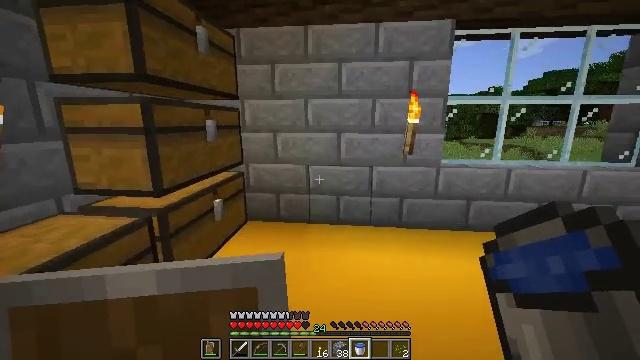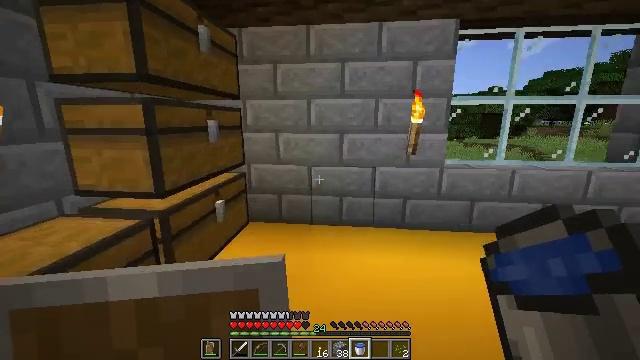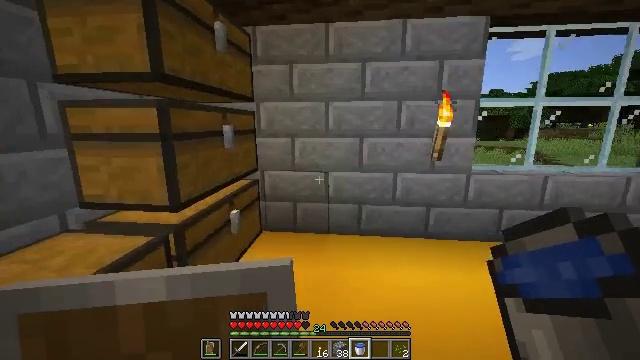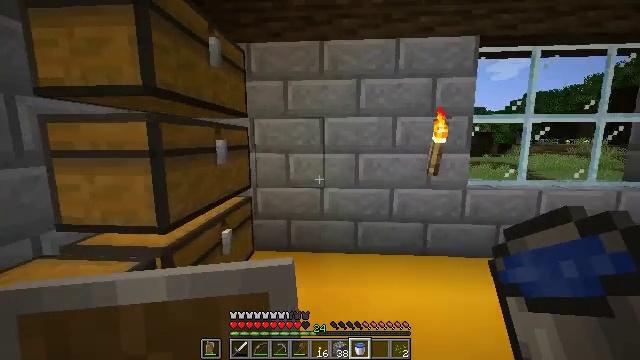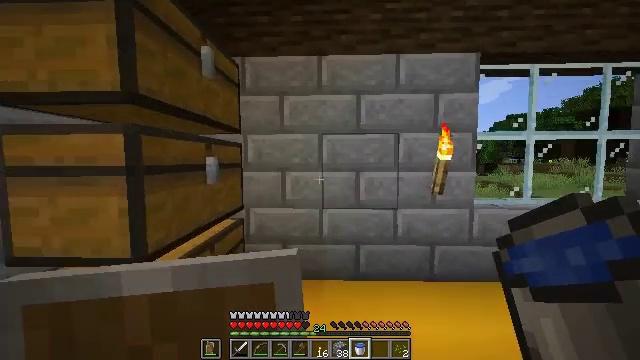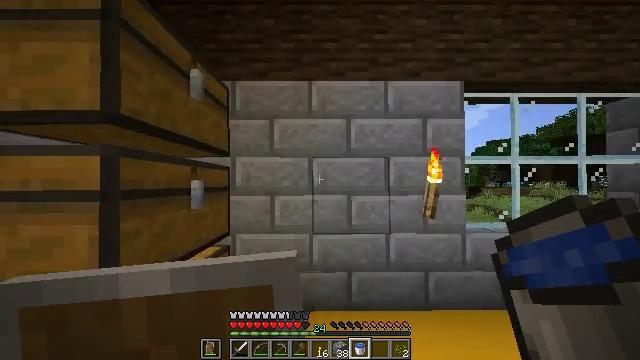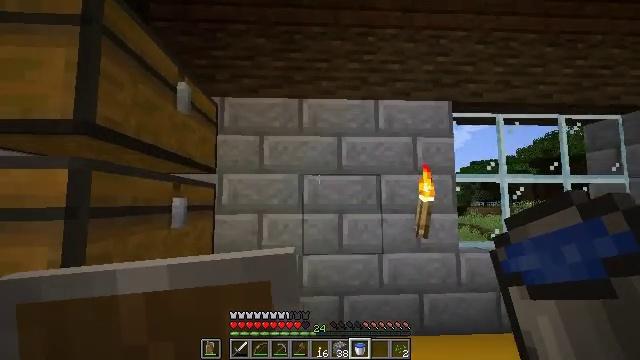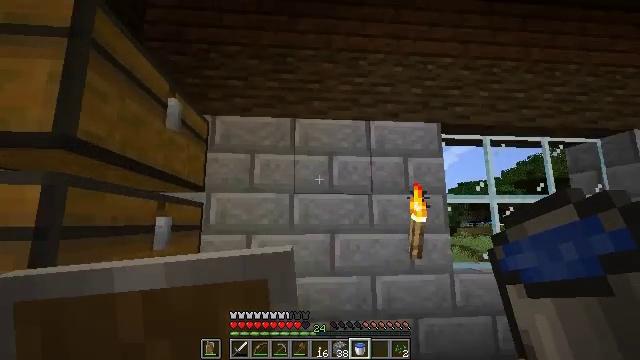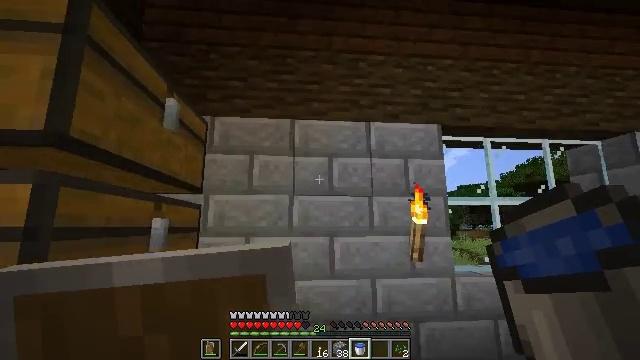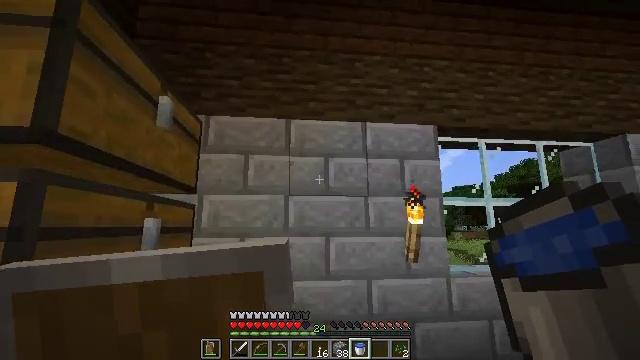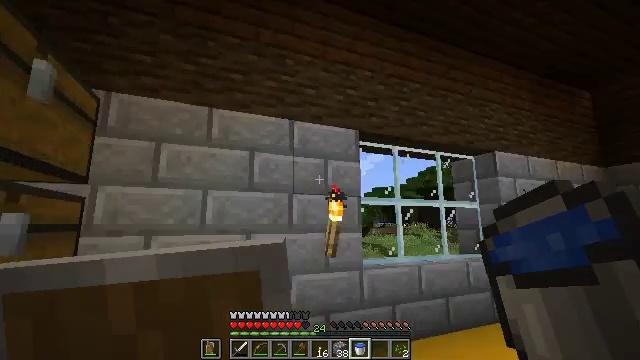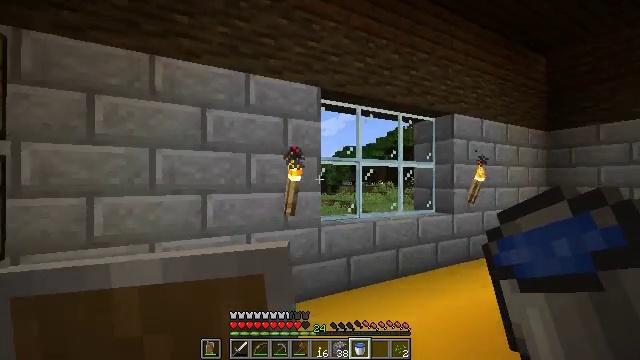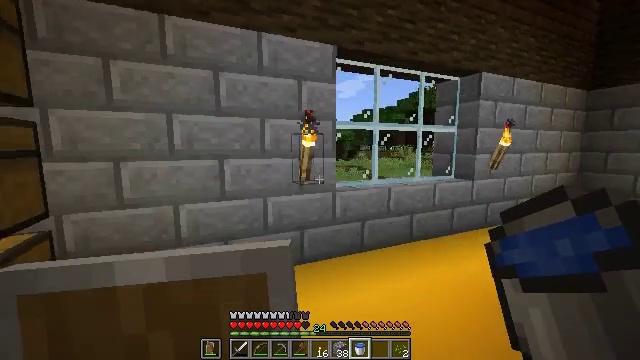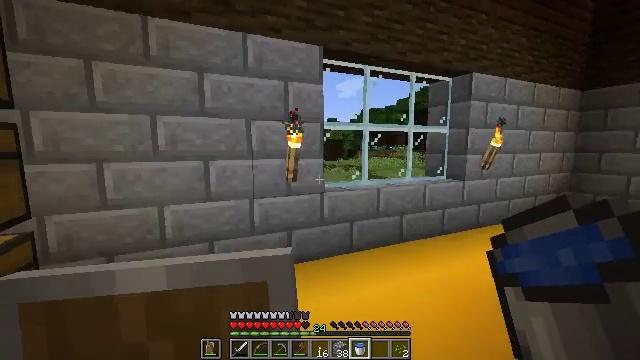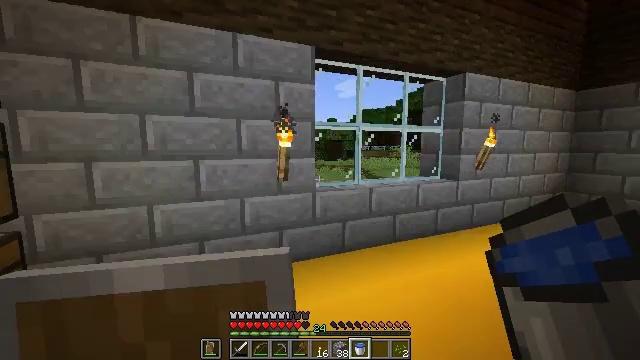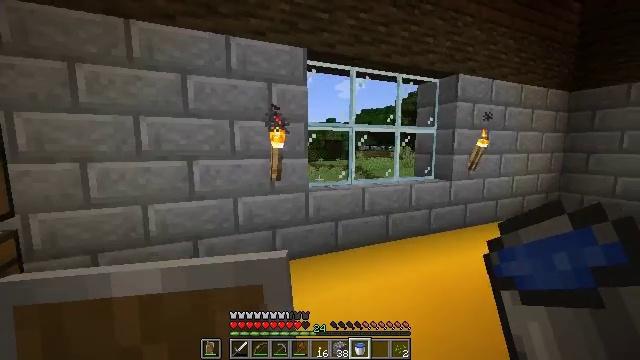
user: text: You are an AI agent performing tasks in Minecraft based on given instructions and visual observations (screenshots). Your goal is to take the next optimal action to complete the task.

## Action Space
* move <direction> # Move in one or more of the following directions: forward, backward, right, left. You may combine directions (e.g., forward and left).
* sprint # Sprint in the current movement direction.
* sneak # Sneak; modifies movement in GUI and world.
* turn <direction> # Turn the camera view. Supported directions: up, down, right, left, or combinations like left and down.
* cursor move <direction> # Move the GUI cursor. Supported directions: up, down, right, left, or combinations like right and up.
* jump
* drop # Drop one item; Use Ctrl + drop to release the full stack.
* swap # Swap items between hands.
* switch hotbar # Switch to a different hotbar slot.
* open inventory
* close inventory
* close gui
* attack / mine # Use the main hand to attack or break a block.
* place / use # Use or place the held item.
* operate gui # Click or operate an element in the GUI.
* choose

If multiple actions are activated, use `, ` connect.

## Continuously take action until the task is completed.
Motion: motion action
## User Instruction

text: Attack the chest to pick it up.
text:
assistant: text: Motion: move forward and move left
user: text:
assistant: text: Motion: move forward and move left
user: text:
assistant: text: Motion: move forward, turn right and up
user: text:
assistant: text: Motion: move forward, turn right and up
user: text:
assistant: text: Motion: turn right and up
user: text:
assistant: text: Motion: turn right and up
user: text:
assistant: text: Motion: turn right and up
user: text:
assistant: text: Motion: no_op
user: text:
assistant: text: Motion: no_op
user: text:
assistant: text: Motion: move right, turn right
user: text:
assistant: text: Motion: move right, turn right and down
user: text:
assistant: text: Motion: move right, turn left and down
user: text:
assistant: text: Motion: no_op
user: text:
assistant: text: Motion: no_op
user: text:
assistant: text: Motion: move back and move right
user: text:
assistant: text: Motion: move back and move right
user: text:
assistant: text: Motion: move back and move right, turn left and down
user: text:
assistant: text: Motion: move back and move right, turn left and down
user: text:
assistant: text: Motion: move right
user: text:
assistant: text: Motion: move right, turn left and down
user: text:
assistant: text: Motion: move right
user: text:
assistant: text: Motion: no_op
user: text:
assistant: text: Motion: move right
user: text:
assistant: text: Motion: move forward and move right
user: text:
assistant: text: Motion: move forward and move right, turn left
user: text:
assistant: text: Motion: move forward and move right
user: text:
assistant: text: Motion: move forward and move right
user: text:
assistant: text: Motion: move forward and move right, turn left
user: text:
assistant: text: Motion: move forward, turn left
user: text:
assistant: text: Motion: turn left